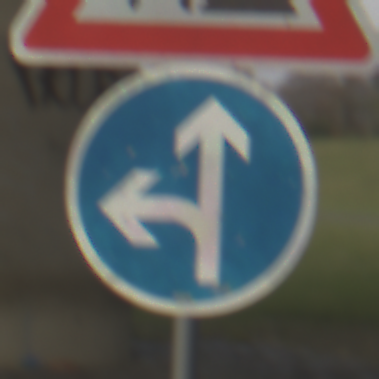
Verkehrszeichen: VorgeschriebeneFahrtrichtungGeradeausOderLinks
Zusatzzeichen oben: Arbeitsstelle
Umgebung: Outdoor, Suburban
Tageszeit: SunriseSunset
Wetter: PartlyCloudy
Licht: Natural
Jahreszeit: NotSpecified
Kontrast: MediumContrast